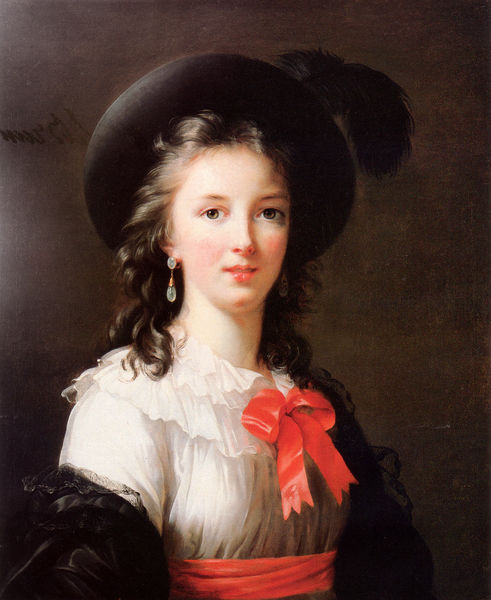
Titel: Self-Portrait, Selbstbildnis
Künstler: Élisabeth Vigée Le Brun
Standort: Fort Worth (Texas)
Institution: Kimbell Art Museum
Schlagwörter: dunkel, feder, gemälde, schatten, umhang, weiß, mädchen, blume, braun, brust, busen, frau, frisur, haar, hintergrund, hut, kleid, licht, mund, nase, ohrring, schmuck, schwarz, stirn, blick, dame, gürtel, rose, rot, schleife, jung, augen, barock, blass, bluse, falten, inkarnat, kragen, rembrandt, samt, spitze, bild, bildnis, hals, niederlande, portrait, porträt, öl, haare, mantel, adel, ohrringe, spitzen, brustbild, kontrast, lippen, locke, locken, ohren, perle, perlen, prinzessin, renaissance, rokoko, rosa, rouge, schulter, zart, federbusch, federhut, fell, schärpe, lächeln, taille, wangen, violett, hat, red, white, black, collar, dark, dress, face, hair, lace, lady, nose, painting, woman, glanz, pupillen, brown, faltenwurf, rüschen, hutkrempe, braune haare, make up, gross, rosig, feather, mudn, binde, ear, girl, head, orange, eyes, light, ölgemölde, freundlich, shadow, chin, mouth, curls, rote, tie, junges mädchen, art, ears, earring, breasts, lips, weisses kleid, ohranhänger, hutfeder, junge dame mit roter schleife, bow, brustband, portrat, ruffles, rote schleife, lachsfarben, ruffle, lockeb, schwarzer hut, 18. jahrhundert, spizten, jewlery, blude, grtel